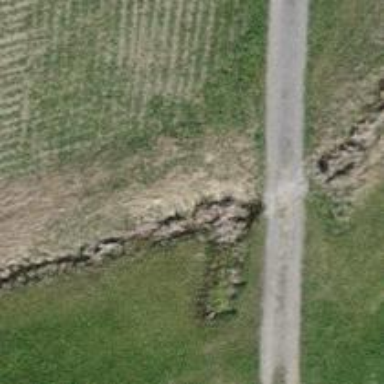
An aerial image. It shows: Culvert tunnel underneath ditch.